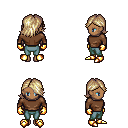
a pixel art fantasy rpg character, female body template, human, dark skin, brown long-sleeve shirt, teal pants, white blonde swoop hairstyle, gold gloves, gold boots, four views (front, back, left, right), 2x2 character sprite sheet, small pixel art, hard edges, no anti-aliasing